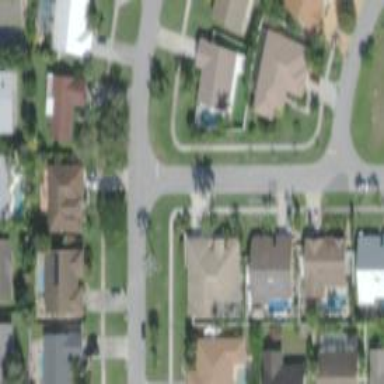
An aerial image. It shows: Residential road.